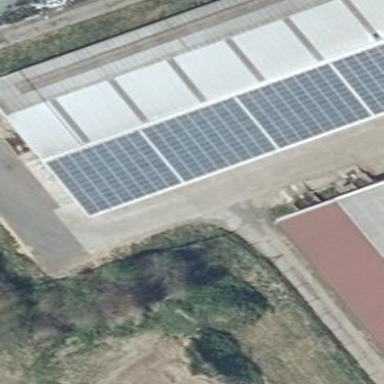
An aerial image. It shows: Solar photovoltaic panel generating electricity. It is small installation located on building.